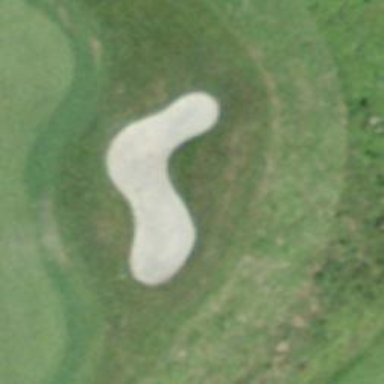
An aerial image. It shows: Golf bunker filled with natural sand.